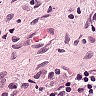
Metastatic tissue present: yes